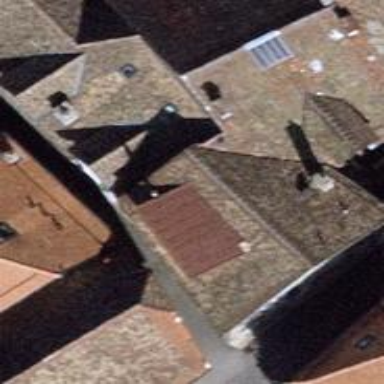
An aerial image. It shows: Building with ridge on its roof.